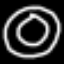
Label: donut